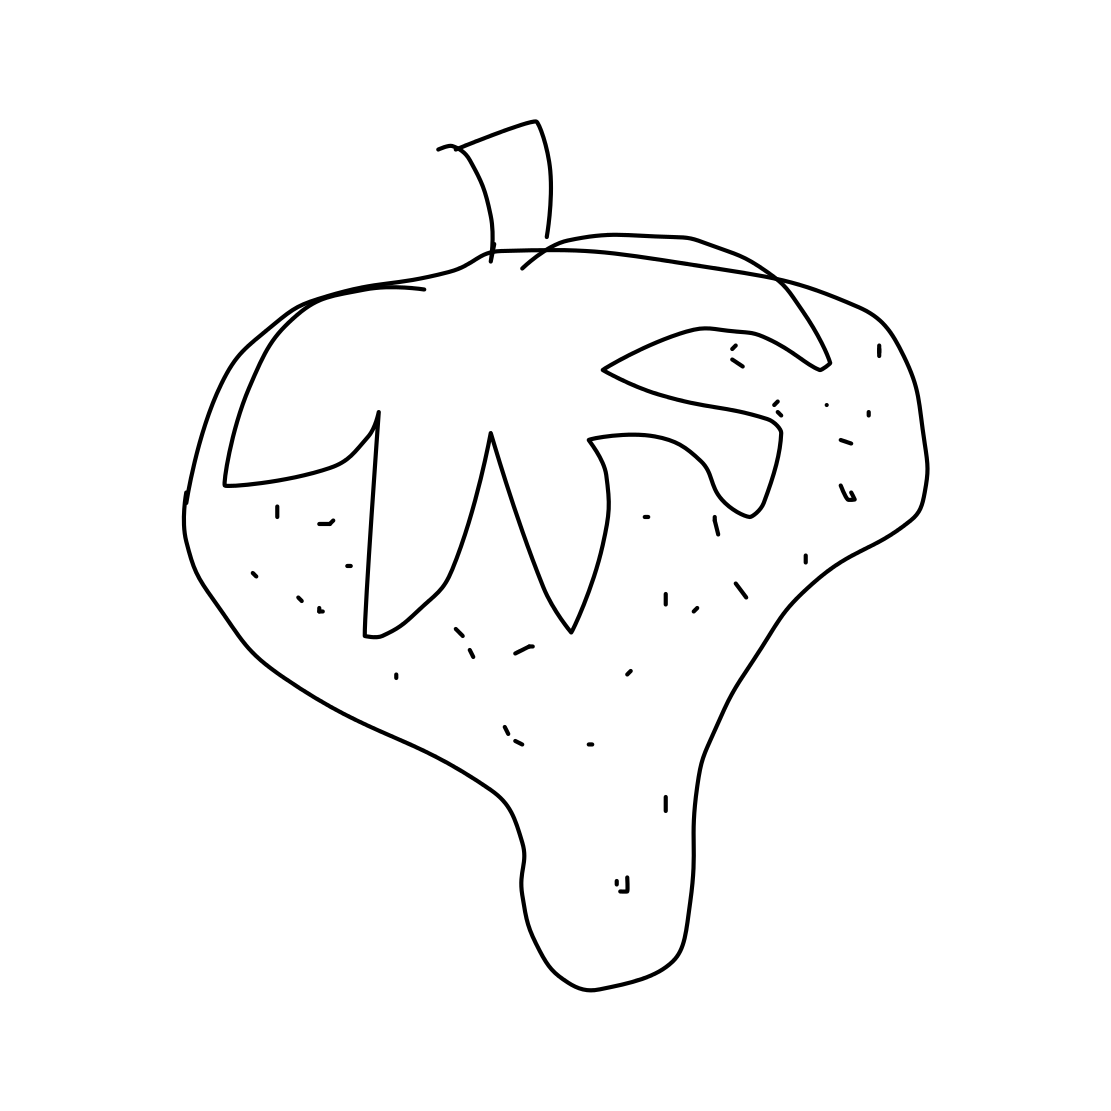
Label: strawberry